Question: I have a solution with a web site project and two library projects (.dll).
The web site has references to the two dlls. The references are added as project references.
The web site also has a binary reference to log4net.dll.
When we build the solution the pdb files from the two project references is automatically added to TFS source control under the web site Bin folder.
How can I prevent this from happening?

Peter B. Frederiksen
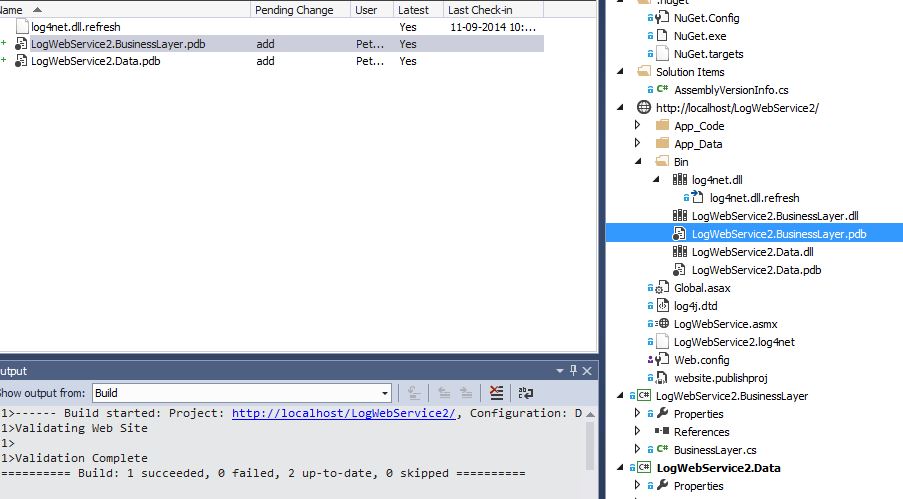
Answer: By defaut a Web Site project has no option to include or exclude files. As such they do not work well with source control systems and are not recommended for use.
You need to flip over to a Web Application. This is simple but has ramification.
1. Create an empty web application
2. Update the settings and assemblyinfo to be what you want
3. Copy only the Project file and the AssemblyInfo files into the Web Site location (maintain folders.)
4. Add the new project to your solution with "open existing"
5. Make work / build
6. Remove web site from solution
Remember that your files are now pre-built and you may need to fix duplicate class names that are allowed in web sites.